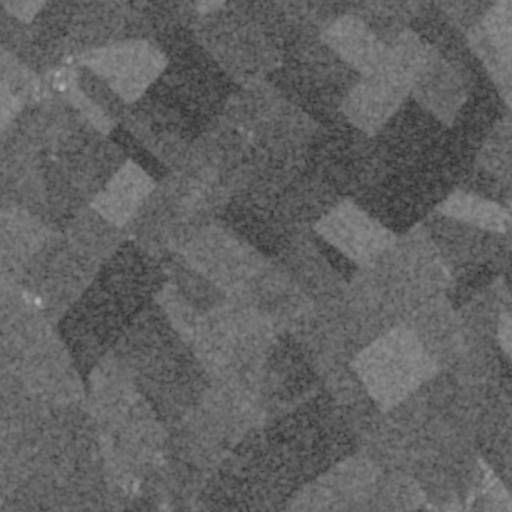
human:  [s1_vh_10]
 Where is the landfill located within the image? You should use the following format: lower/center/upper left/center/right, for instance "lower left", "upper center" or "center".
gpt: The landfill is located in the center right of the image.
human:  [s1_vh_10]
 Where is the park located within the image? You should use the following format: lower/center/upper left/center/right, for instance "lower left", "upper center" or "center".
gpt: The park is located in the lower right of the image.
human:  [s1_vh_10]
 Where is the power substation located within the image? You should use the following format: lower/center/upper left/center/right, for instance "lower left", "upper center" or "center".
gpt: The power substation is located in the lower left of the image.
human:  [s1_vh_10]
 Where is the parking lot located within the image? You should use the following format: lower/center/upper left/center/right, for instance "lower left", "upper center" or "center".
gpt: There is no parking lot in the image.

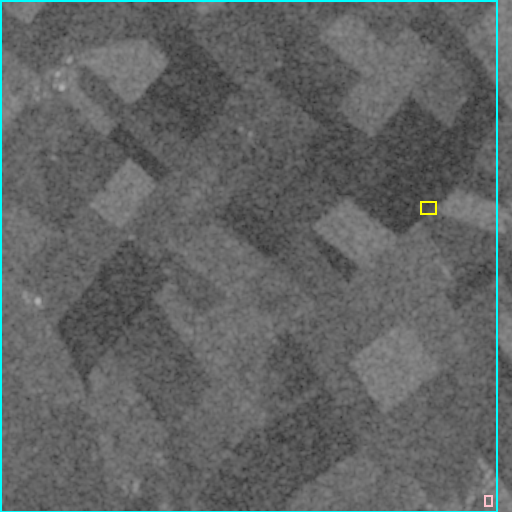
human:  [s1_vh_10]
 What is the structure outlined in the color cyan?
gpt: The structure outlined in cyan is a crop field.
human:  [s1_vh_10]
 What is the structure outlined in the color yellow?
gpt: The structure outlined in yellow is a landfill.
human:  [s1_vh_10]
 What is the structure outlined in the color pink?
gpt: The structure outlined in pink is a park.
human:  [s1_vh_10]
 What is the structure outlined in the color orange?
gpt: There is no orange outline.